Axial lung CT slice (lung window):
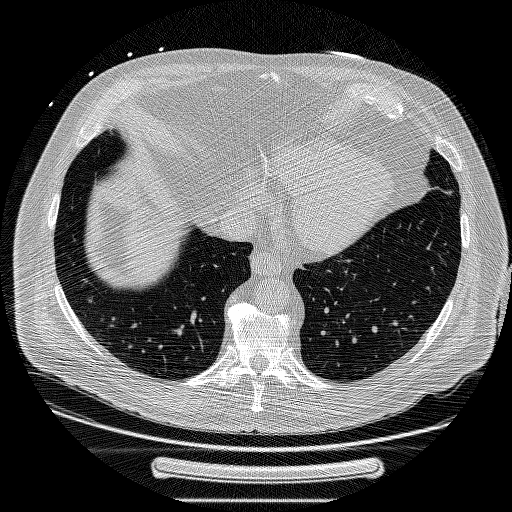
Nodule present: no